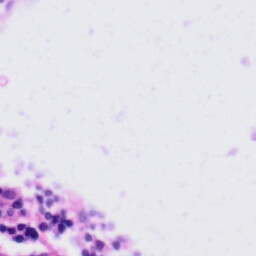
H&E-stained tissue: Tonsil